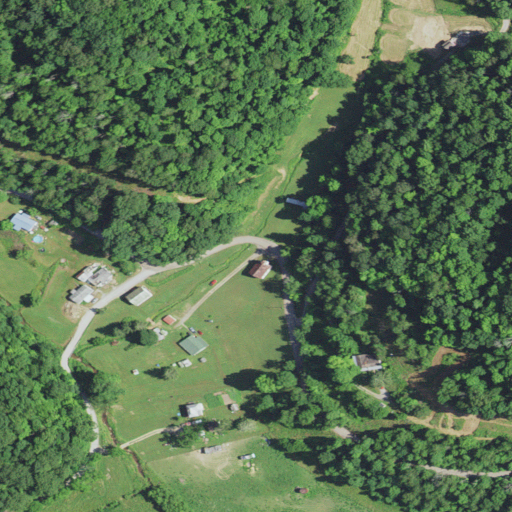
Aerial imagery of valley in West Virginia named Baker Hollow containing deciduous forest, open development, pasture, low intensity development, mixed forest, and grassland